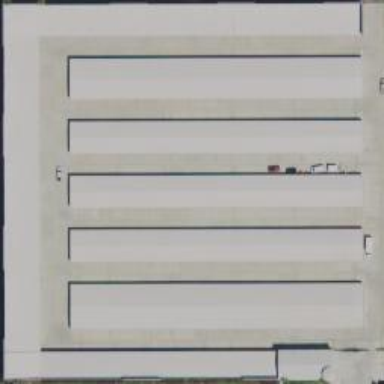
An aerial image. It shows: Storage rental shop.